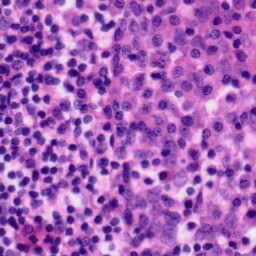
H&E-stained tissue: Tonsil